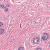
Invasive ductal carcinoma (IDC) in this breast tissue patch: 0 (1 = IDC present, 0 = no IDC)